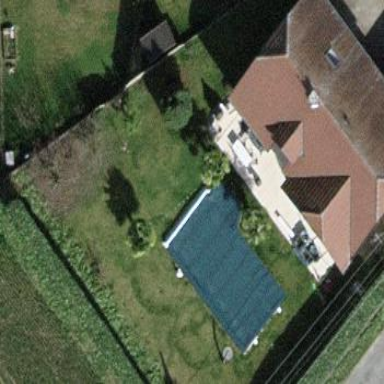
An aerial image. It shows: Swimming pool located in leisure land.